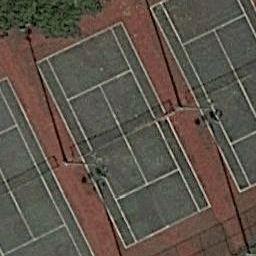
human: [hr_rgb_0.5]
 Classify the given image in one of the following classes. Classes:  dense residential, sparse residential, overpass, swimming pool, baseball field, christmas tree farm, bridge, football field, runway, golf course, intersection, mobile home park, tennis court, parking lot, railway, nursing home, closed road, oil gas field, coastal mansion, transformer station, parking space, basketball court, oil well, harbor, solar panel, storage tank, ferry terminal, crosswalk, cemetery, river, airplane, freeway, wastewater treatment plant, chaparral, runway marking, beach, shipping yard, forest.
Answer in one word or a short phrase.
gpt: tennis court